Question: I am working on avoid over crowding of the labels in the following plot:
'''
set.seed(123)
position <- c(rep (0,5), rnorm (5,1,0.1), rnorm (10, 3,0.1), rnorm (3, 4, 0.2), 5, rep(7,5), rnorm (3, 8,2), rnorm (10,9,0.5),
rep (0,5), rnorm (5,1,0.1), rnorm (10, 3,0.1), rnorm (3, 4, 0.2), 5, rep(7,5), rnorm (3, 8,2), rnorm (10,9,0.5))
group <- c(rep (1, length (position)/2),rep (2, length (position)/2) )
mylab <- paste ("MR", 1:length (group), sep = "")
barheight <- 0.5
y.start <- c(group-barheight/2)
y.end <- c(group+barheight/2)
mydf <- data.frame (position, group, barheight, y.start, y.end, mylab)
plot(0,type="n",ylim=c(0,3),xlim=c(0,10),axes=F,ylab="",xlab="")
#Create two horizontal lines
require(fields)
yline(1,lwd=4)
yline(2,lwd=4)
#Create text for the lines
text(10,1.1,"Group 1",cex=0.7)
text(10,2.1,"Group 2",cex=0.7)
#Draw vertical bars
lng = length(position)/2
lg1 = lng+1
lg2 = lng*2
segments(mydf$position[1:lng],mydf$y.start[1:lng],y1=mydf$y.end[1:lng])
segments(mydf$position[lg1:lg2],mydf$y.start[lg1:lg2],y1=mydf$y.end[lg1:lg2])
text(mydf$position[1:lng],mydf$y.start[1:lng]+0.65, mydf$mylab[1:lng], srt = 90)
text(mydf$position[lg1:lg2],mydf$y.start[lg1:lg2]+0.65, mydf$mylab[lg1:lg2], srt = 90)
'''
You can see some areas are crowed with the labels - when x value is same or similar. I want just to display only one label (when there is multiple label at same point). For example,
mydf$position[1:5] are all 0,
but corresponding labels mydf$mylab[1:5] -
'''
MR1 MR2 MR3 MR4 MR5
'''
I just want to display the first one "MR1".
Similarly the following points are too close (say the difference of 0.35), they should be considered a single cluster and first label will be displayed. In this way I would be able to get rid of overcrowding of labels. How can I achieve it ?

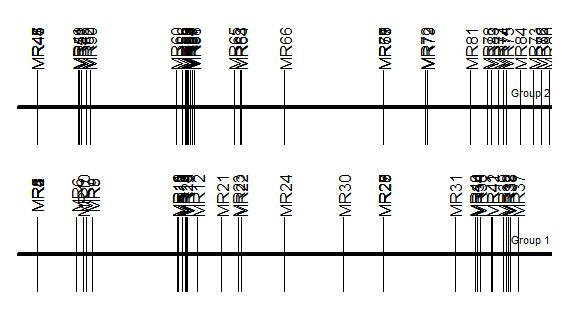
Answer: If you space the labels out and add some extra lines you label every marker.
'''
clpl <- function(xdata, names, y=1, dy=0.25, add=FALSE){
o = order(xdata)
xdata=xdata[o]
names=names[o]
if(!add)plot(0,type="n",ylim=c(y-1,y+2),xlim=range(xdata),axes=F,ylab="",xlab="")
abline(h=1,lwd=4)
dy=0.25
segments(xdata,y-dy,xdata,y+dy)
tpos = seq(min(xdata),max(xdata),len=length(xdata))
text(tpos,y+2*dy,names,srt=90,adj=0)
segments(xdata,y+dy,tpos,y+2*dy)
}
'''
Then using your data:
'''
clpl(mydf$position[lg1:lg2],mydf$mylab[lg1:lg2])
'''
gives:

You could then think about labelling clusters underneath the main line.
I've not given much thought to doing multiple lines in a plot, but I think with a bit of mucking with my code and the add parameter it should be possible. You could also use colour to show clusters. I'm fairly sure these techniques are present in some of the clustering packages for R...
Obviously with a lot of markers even this is going to get smushed, but with a lot of clusters the same thing is going to happen. Maybe you end up labelling clusters with a this technique?